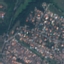
Land use / land cover class: Residential